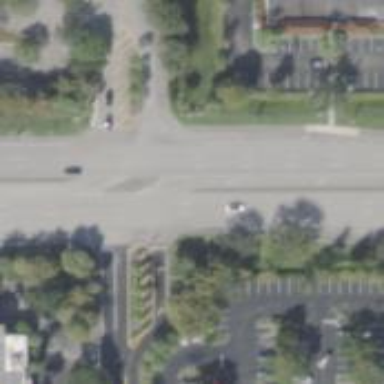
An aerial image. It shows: Asphalt road with primary link designation.